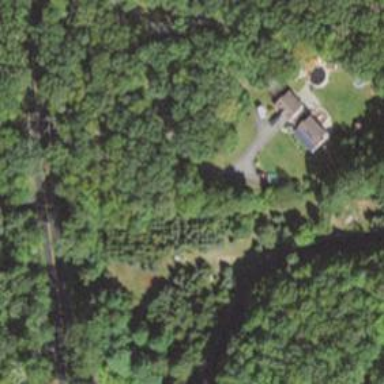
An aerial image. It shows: Residential driveway serving as service road.